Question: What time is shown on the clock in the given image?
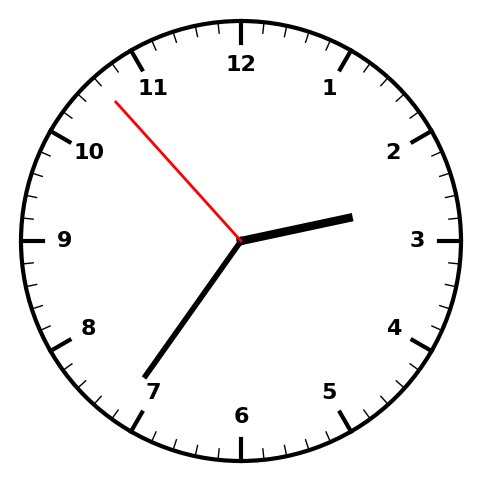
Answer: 02:35:53